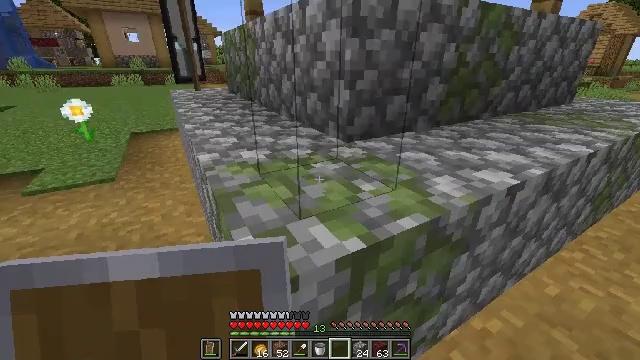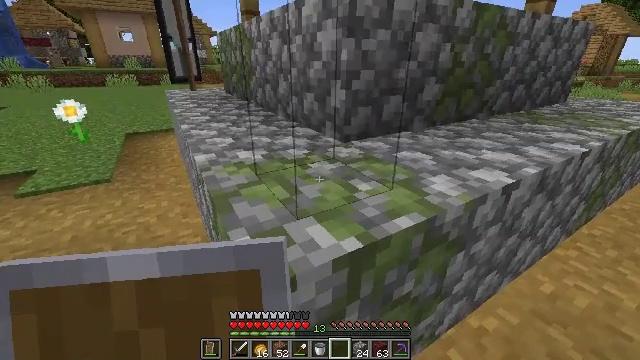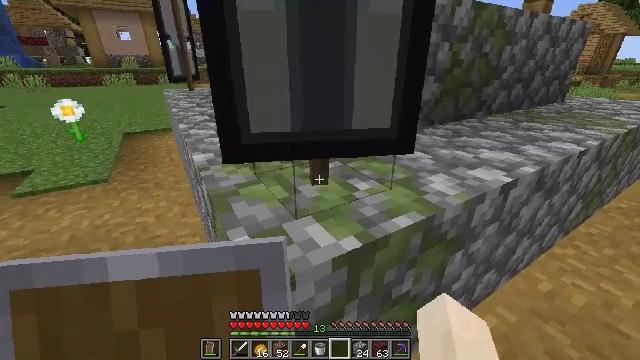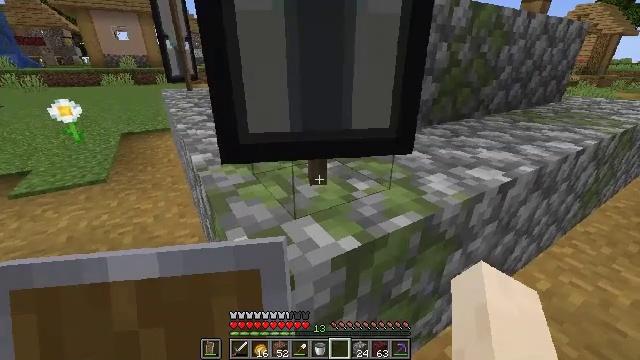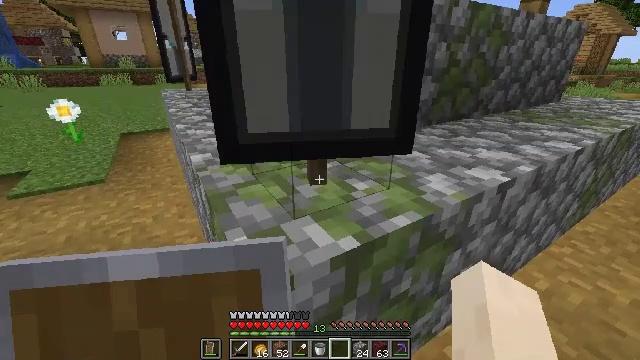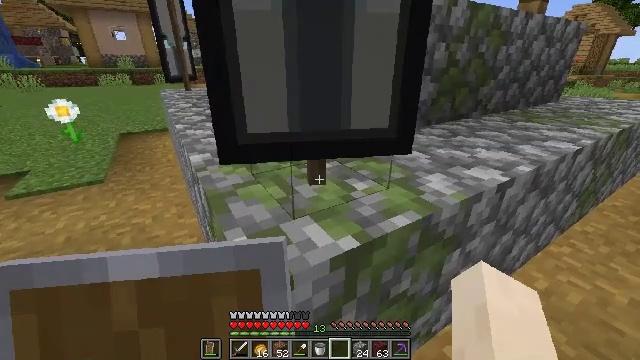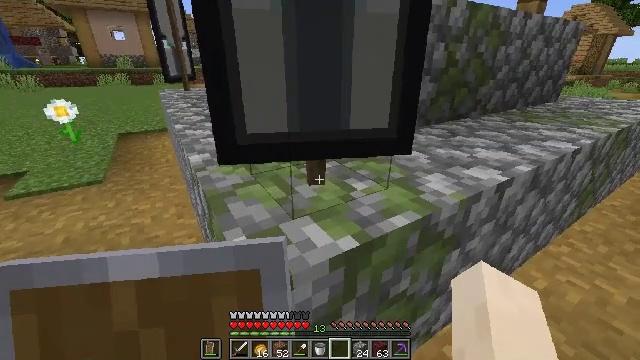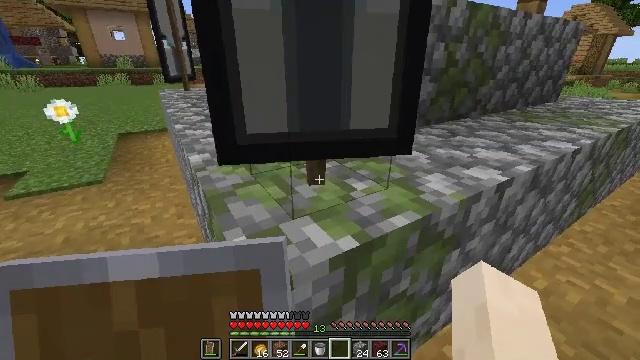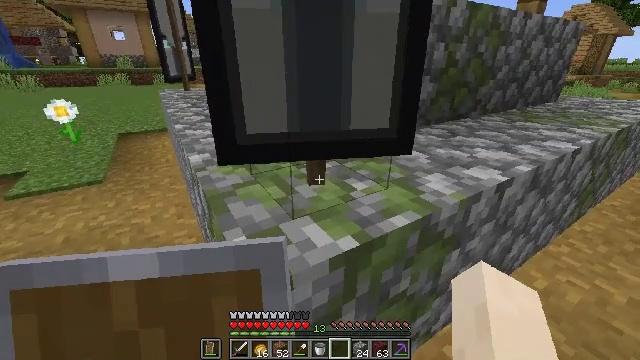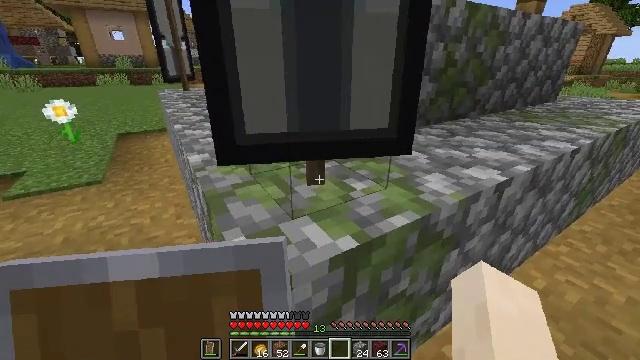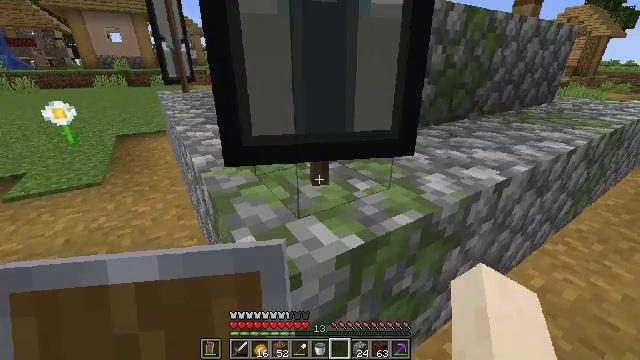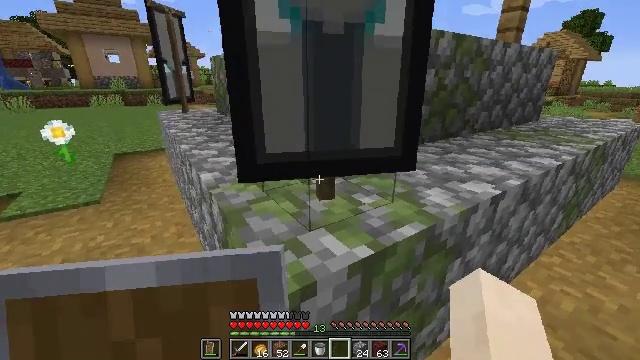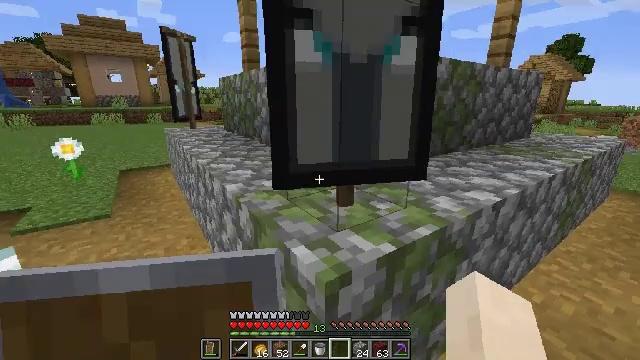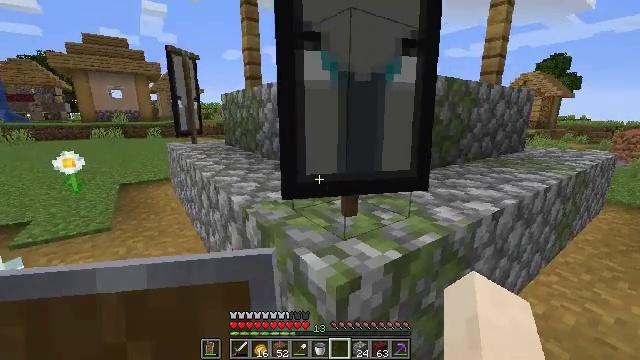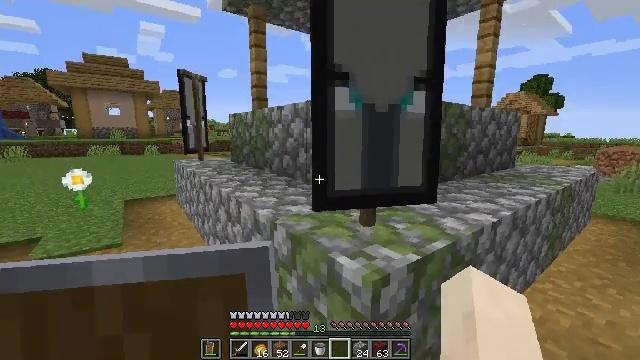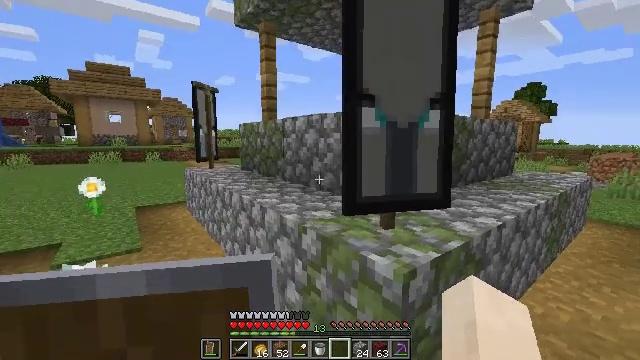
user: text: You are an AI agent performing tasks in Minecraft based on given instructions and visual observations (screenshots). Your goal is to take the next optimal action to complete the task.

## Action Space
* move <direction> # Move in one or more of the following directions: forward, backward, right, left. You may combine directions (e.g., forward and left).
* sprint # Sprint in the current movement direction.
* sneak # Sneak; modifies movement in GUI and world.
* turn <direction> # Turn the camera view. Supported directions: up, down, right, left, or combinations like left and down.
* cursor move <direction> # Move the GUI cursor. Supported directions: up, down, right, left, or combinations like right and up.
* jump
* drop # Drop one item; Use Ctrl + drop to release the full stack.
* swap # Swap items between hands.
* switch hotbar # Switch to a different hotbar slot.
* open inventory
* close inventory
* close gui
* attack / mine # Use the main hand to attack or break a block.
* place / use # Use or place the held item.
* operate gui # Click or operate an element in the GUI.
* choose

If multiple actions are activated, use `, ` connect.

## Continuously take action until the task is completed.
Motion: motion action
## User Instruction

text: Collect the white banner for decoration.
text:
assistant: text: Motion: no_op
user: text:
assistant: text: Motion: no_op
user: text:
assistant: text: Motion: no_op
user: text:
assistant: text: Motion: no_op
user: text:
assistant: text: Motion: no_op
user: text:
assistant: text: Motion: no_op
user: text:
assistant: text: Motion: no_op
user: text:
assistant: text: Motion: no_op
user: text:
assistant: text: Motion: no_op
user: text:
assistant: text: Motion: move back and move left
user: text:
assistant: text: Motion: move back and move left, turn right and up
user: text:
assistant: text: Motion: move back and move left, turn up
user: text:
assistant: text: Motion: move back and move left, turn up
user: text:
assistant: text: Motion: move back and move left, turn right and up
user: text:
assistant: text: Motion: move back and move left, turn up
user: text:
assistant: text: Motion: move back and move left, turn right and up
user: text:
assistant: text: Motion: move back and move left, turn right and up
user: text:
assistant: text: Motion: move back and move left, turn right and up
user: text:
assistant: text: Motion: turn right
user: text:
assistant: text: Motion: turn right
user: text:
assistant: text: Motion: turn right
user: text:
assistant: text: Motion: turn right
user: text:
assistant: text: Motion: turn right
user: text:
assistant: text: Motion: turn right
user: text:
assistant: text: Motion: move forward, turn right
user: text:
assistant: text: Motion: move forward and move right, turn right
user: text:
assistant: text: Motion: move forward and move right
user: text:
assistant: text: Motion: move forward and move right
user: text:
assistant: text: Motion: move forward
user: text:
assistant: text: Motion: move forward